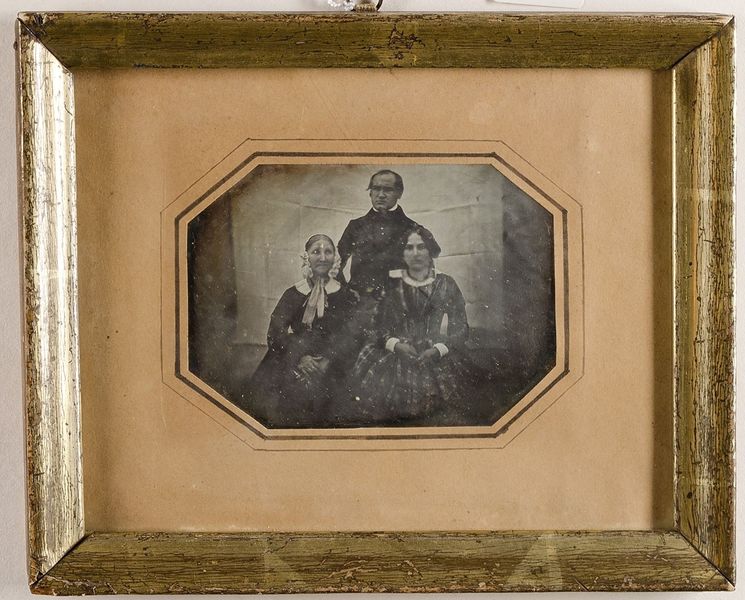
Titel: Unbekannte Familie
Standort: Hamburg
Institution: Museum für Kunst und Gewerbe Hamburg
Schlagwörter: mann, frau, haube, gruppenportrait, figur, kopfbedeckung, foto, fotografie, photographie, photo, generationen, gerahmt, lichtbild, daguerreotypie, bildwerke, angewandte und bildende kunst, hessische systematik, porträtfotografie, porträtphotographie, gruppenporträt, familienverwandtschaften